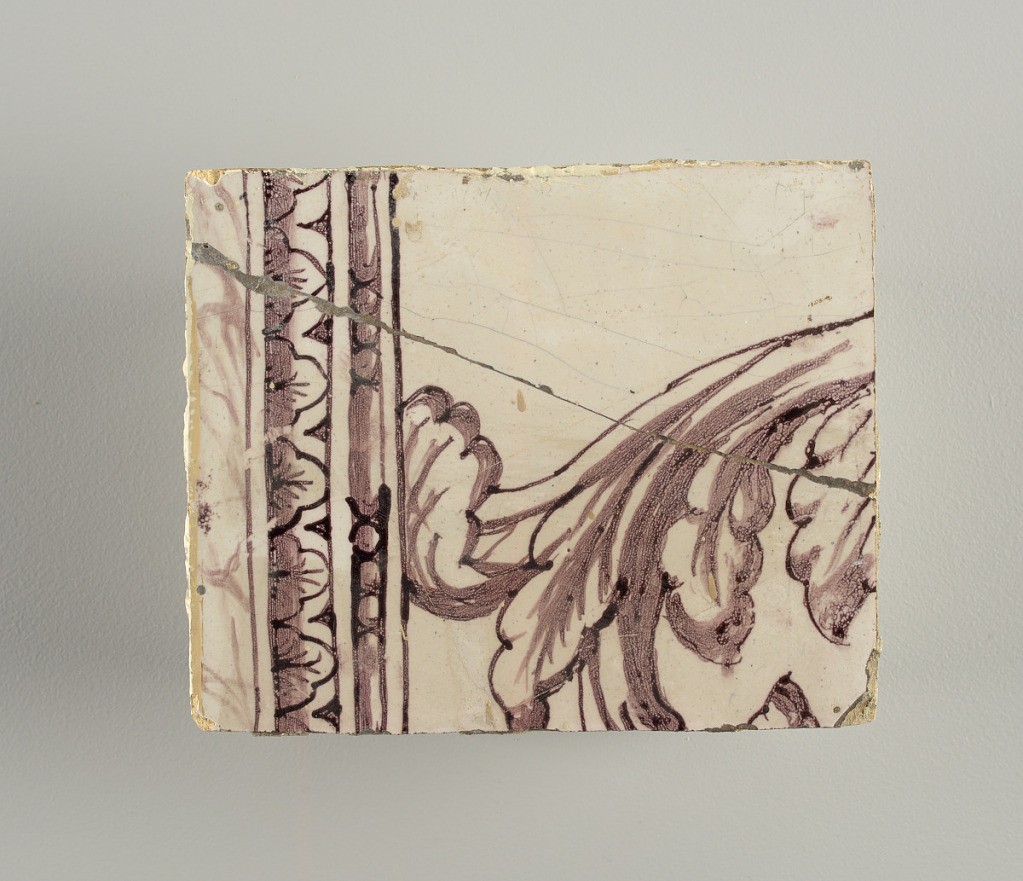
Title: Wall facing
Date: ca. 1725
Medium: Tin-glazed earthenware, underglaze
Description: Horizontal rectangle.  Thirty-seven tiles wide and twenty-one high with opening for door or window nineteen and one-half tiles high and twelve wide.  To left and right of opening, centered canopy above. Left, woman representing Hope, right, a sculputure urn.  Centered above opening, a mascaron.  Arabesque design of foliage.